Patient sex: F
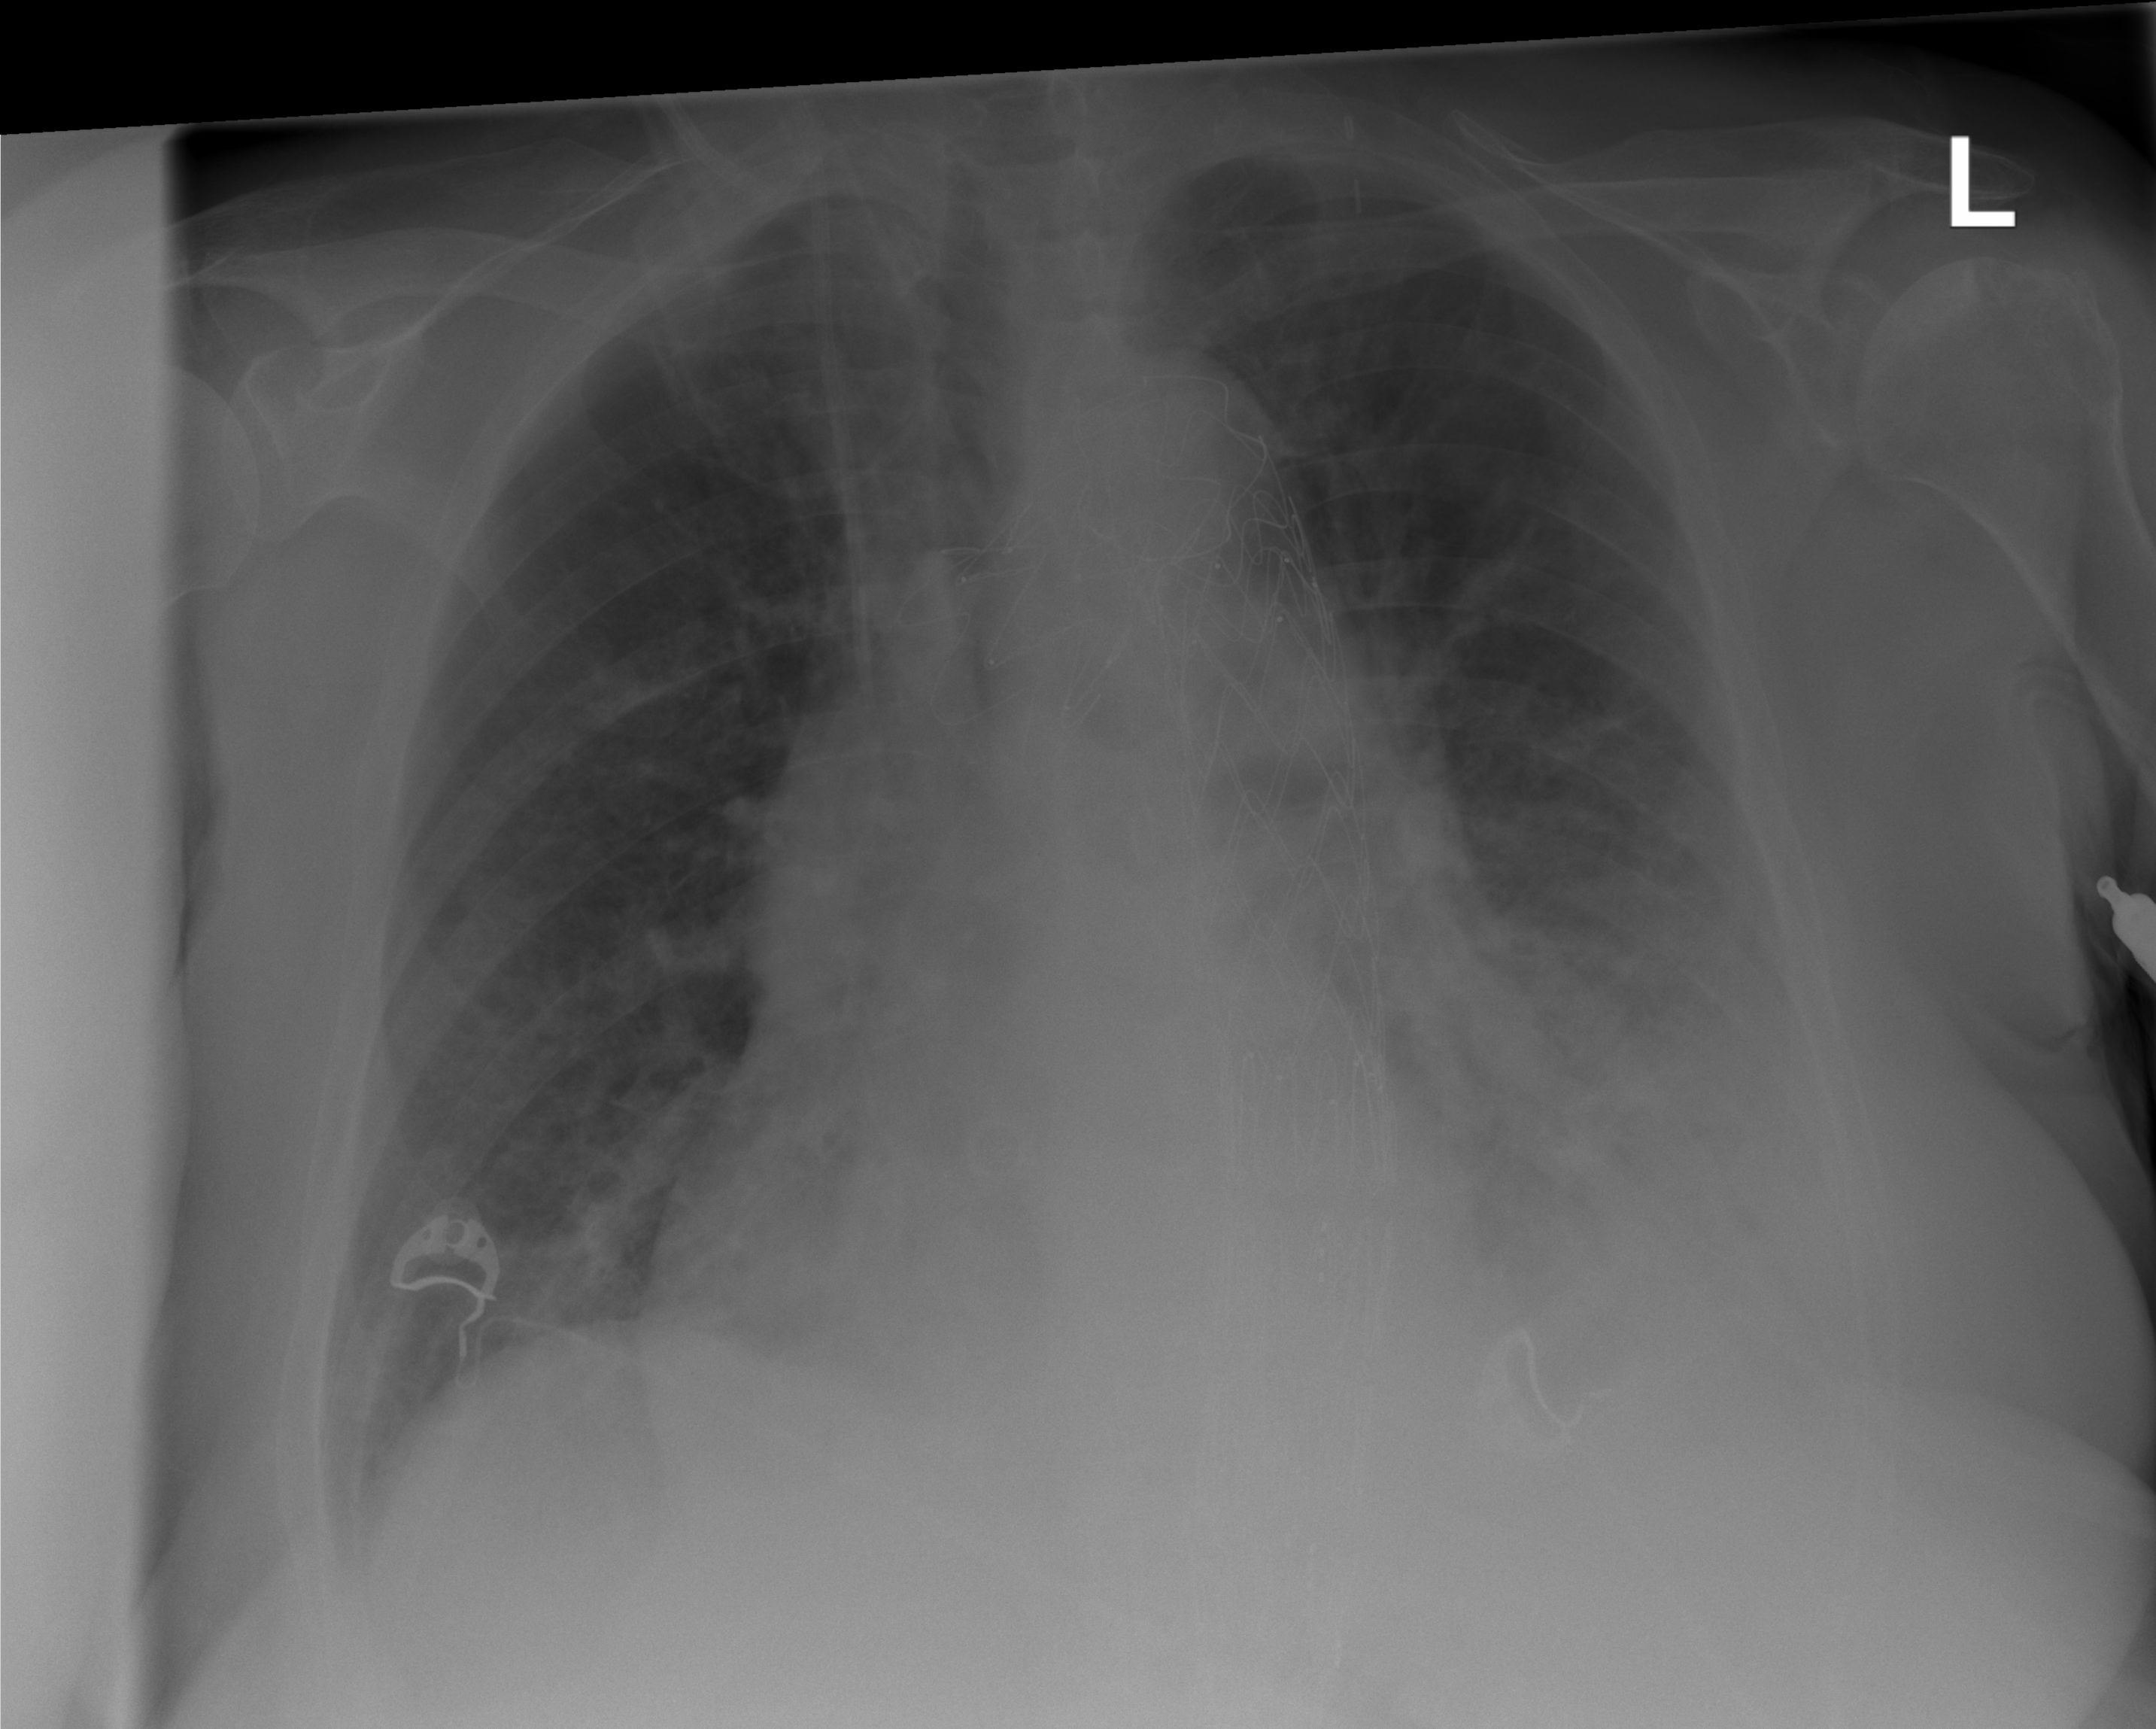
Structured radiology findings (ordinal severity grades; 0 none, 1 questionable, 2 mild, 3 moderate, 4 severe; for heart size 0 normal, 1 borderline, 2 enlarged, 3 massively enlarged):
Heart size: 2
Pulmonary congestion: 1
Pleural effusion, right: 0
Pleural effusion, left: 2
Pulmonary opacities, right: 0
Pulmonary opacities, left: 2
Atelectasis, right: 2
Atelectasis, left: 2